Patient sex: F
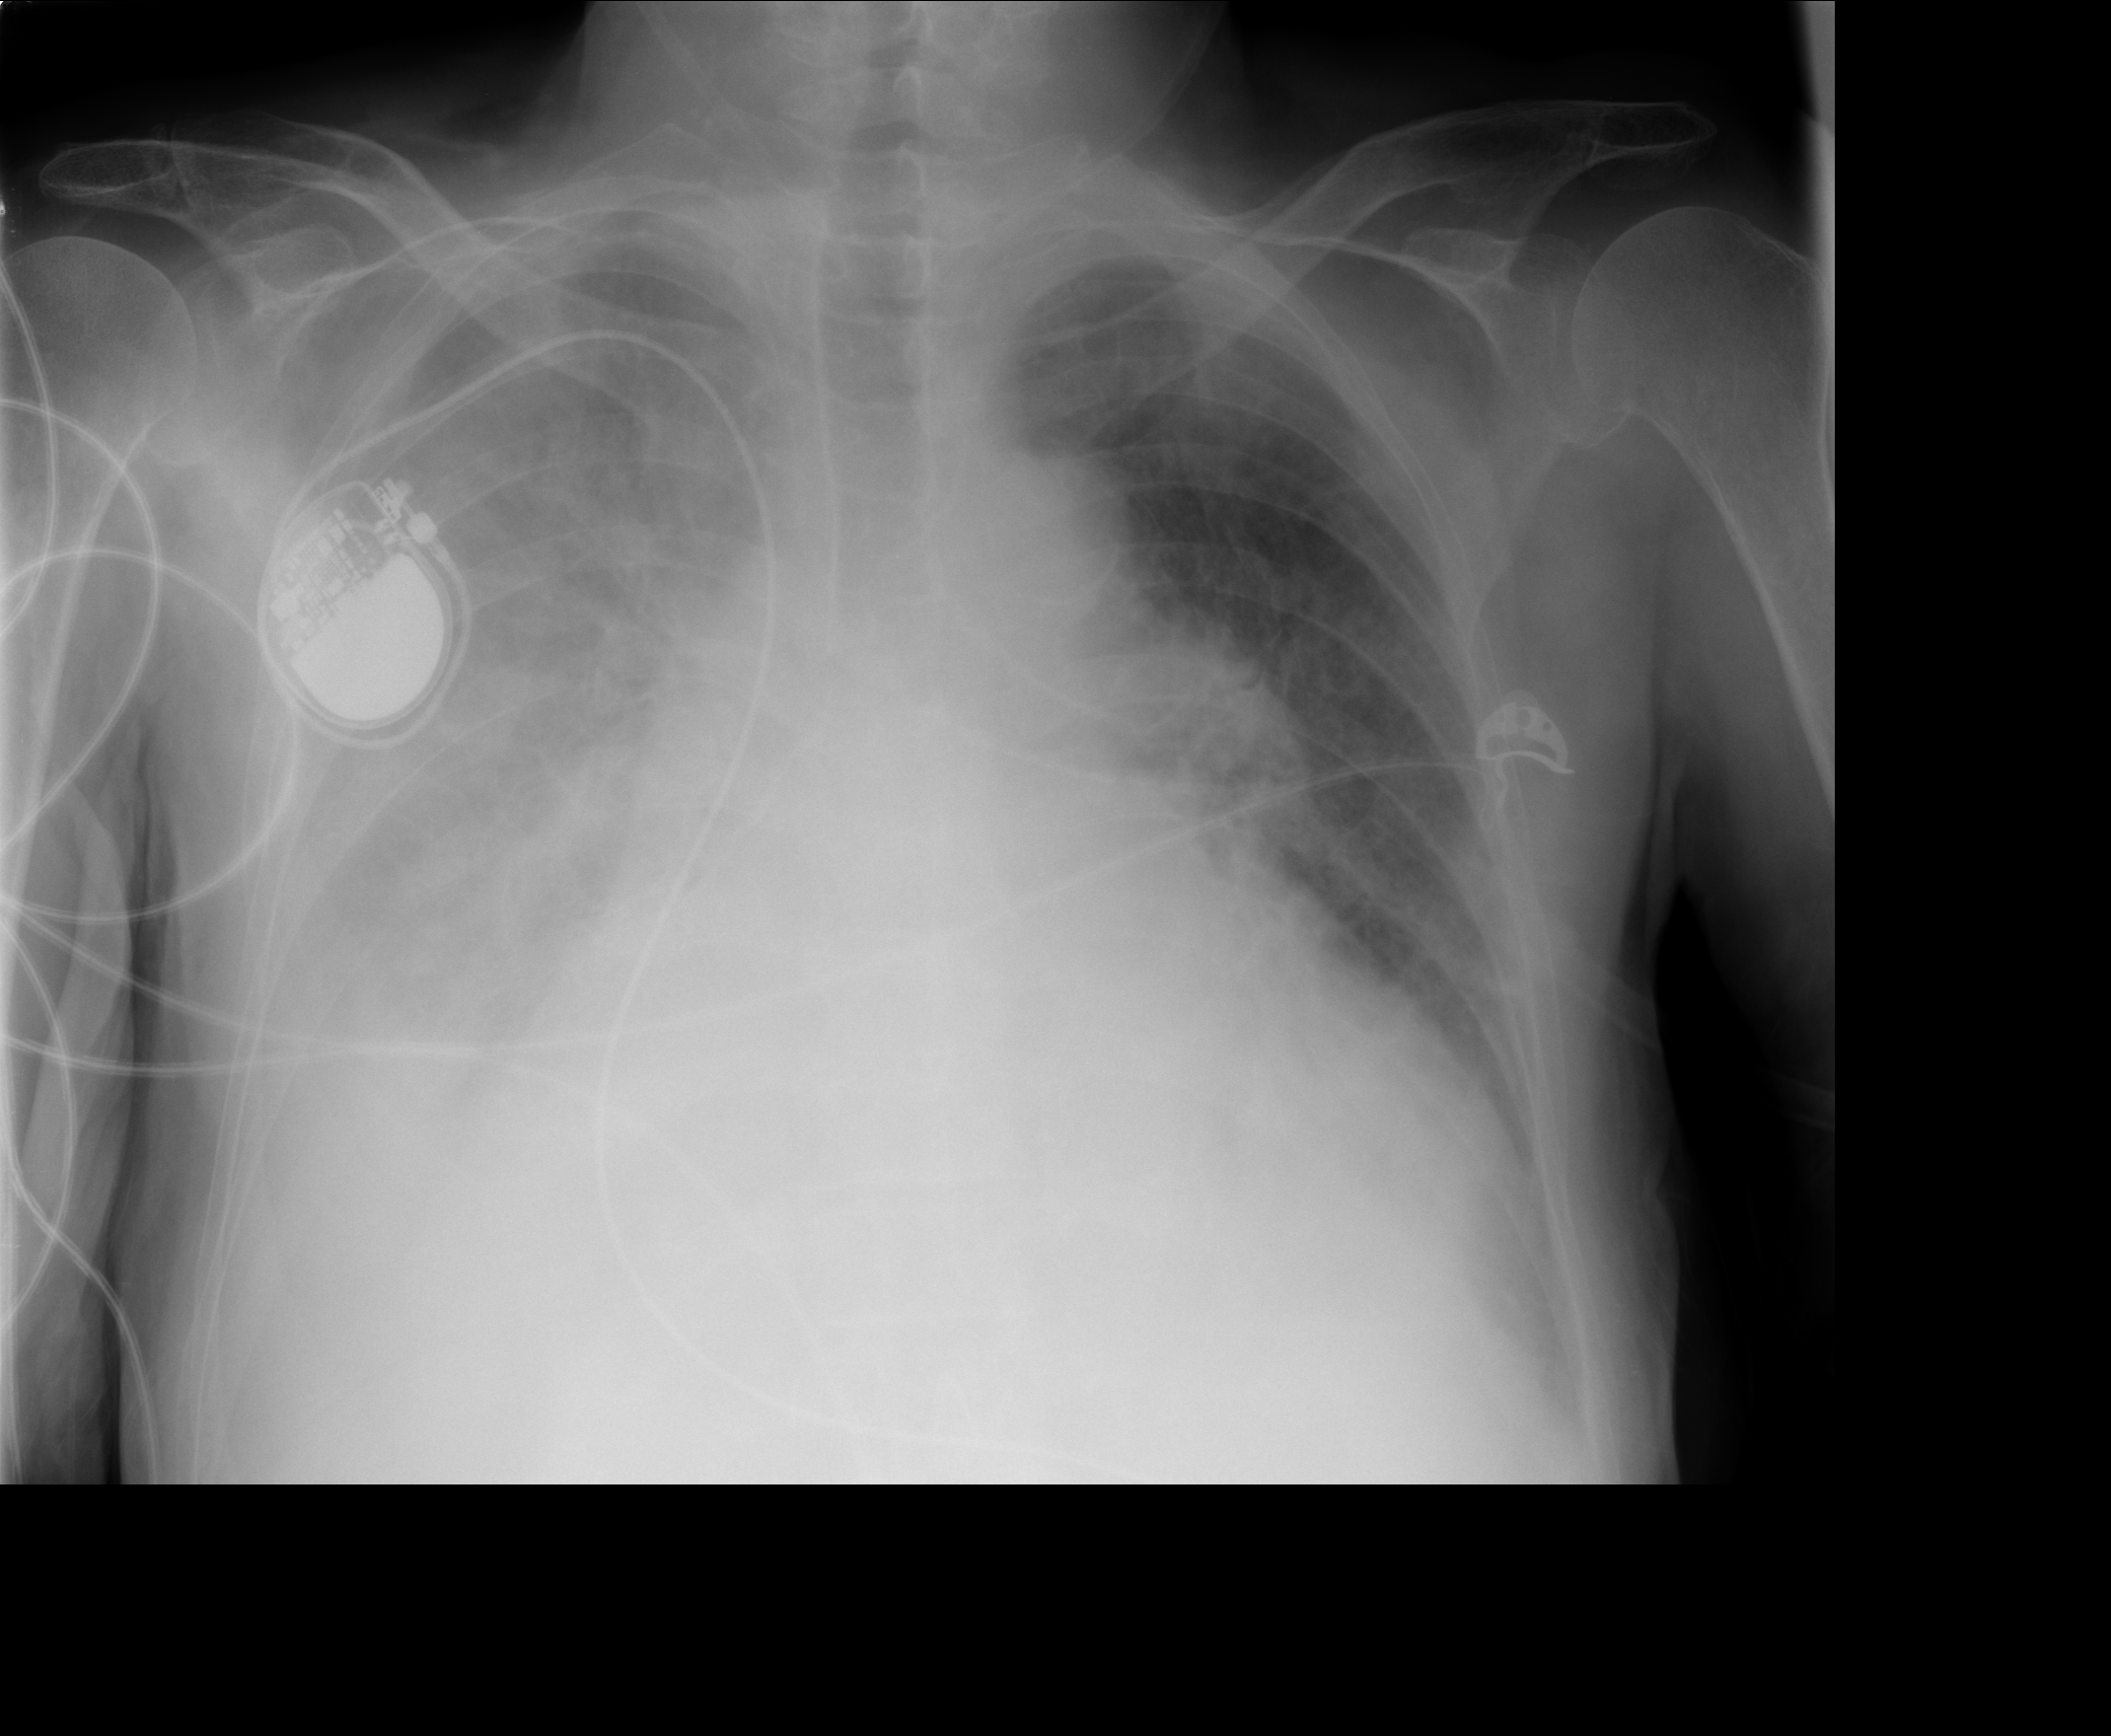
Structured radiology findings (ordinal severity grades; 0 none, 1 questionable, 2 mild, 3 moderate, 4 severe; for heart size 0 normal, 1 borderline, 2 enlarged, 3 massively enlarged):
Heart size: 3
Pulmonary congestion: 3
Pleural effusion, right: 3
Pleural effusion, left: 1
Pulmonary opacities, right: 0
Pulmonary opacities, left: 0
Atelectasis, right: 3
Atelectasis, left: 0